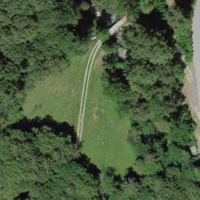
EUNIS habitat code: 41
Species observed at this site:
Cinclus cinclus